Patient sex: M
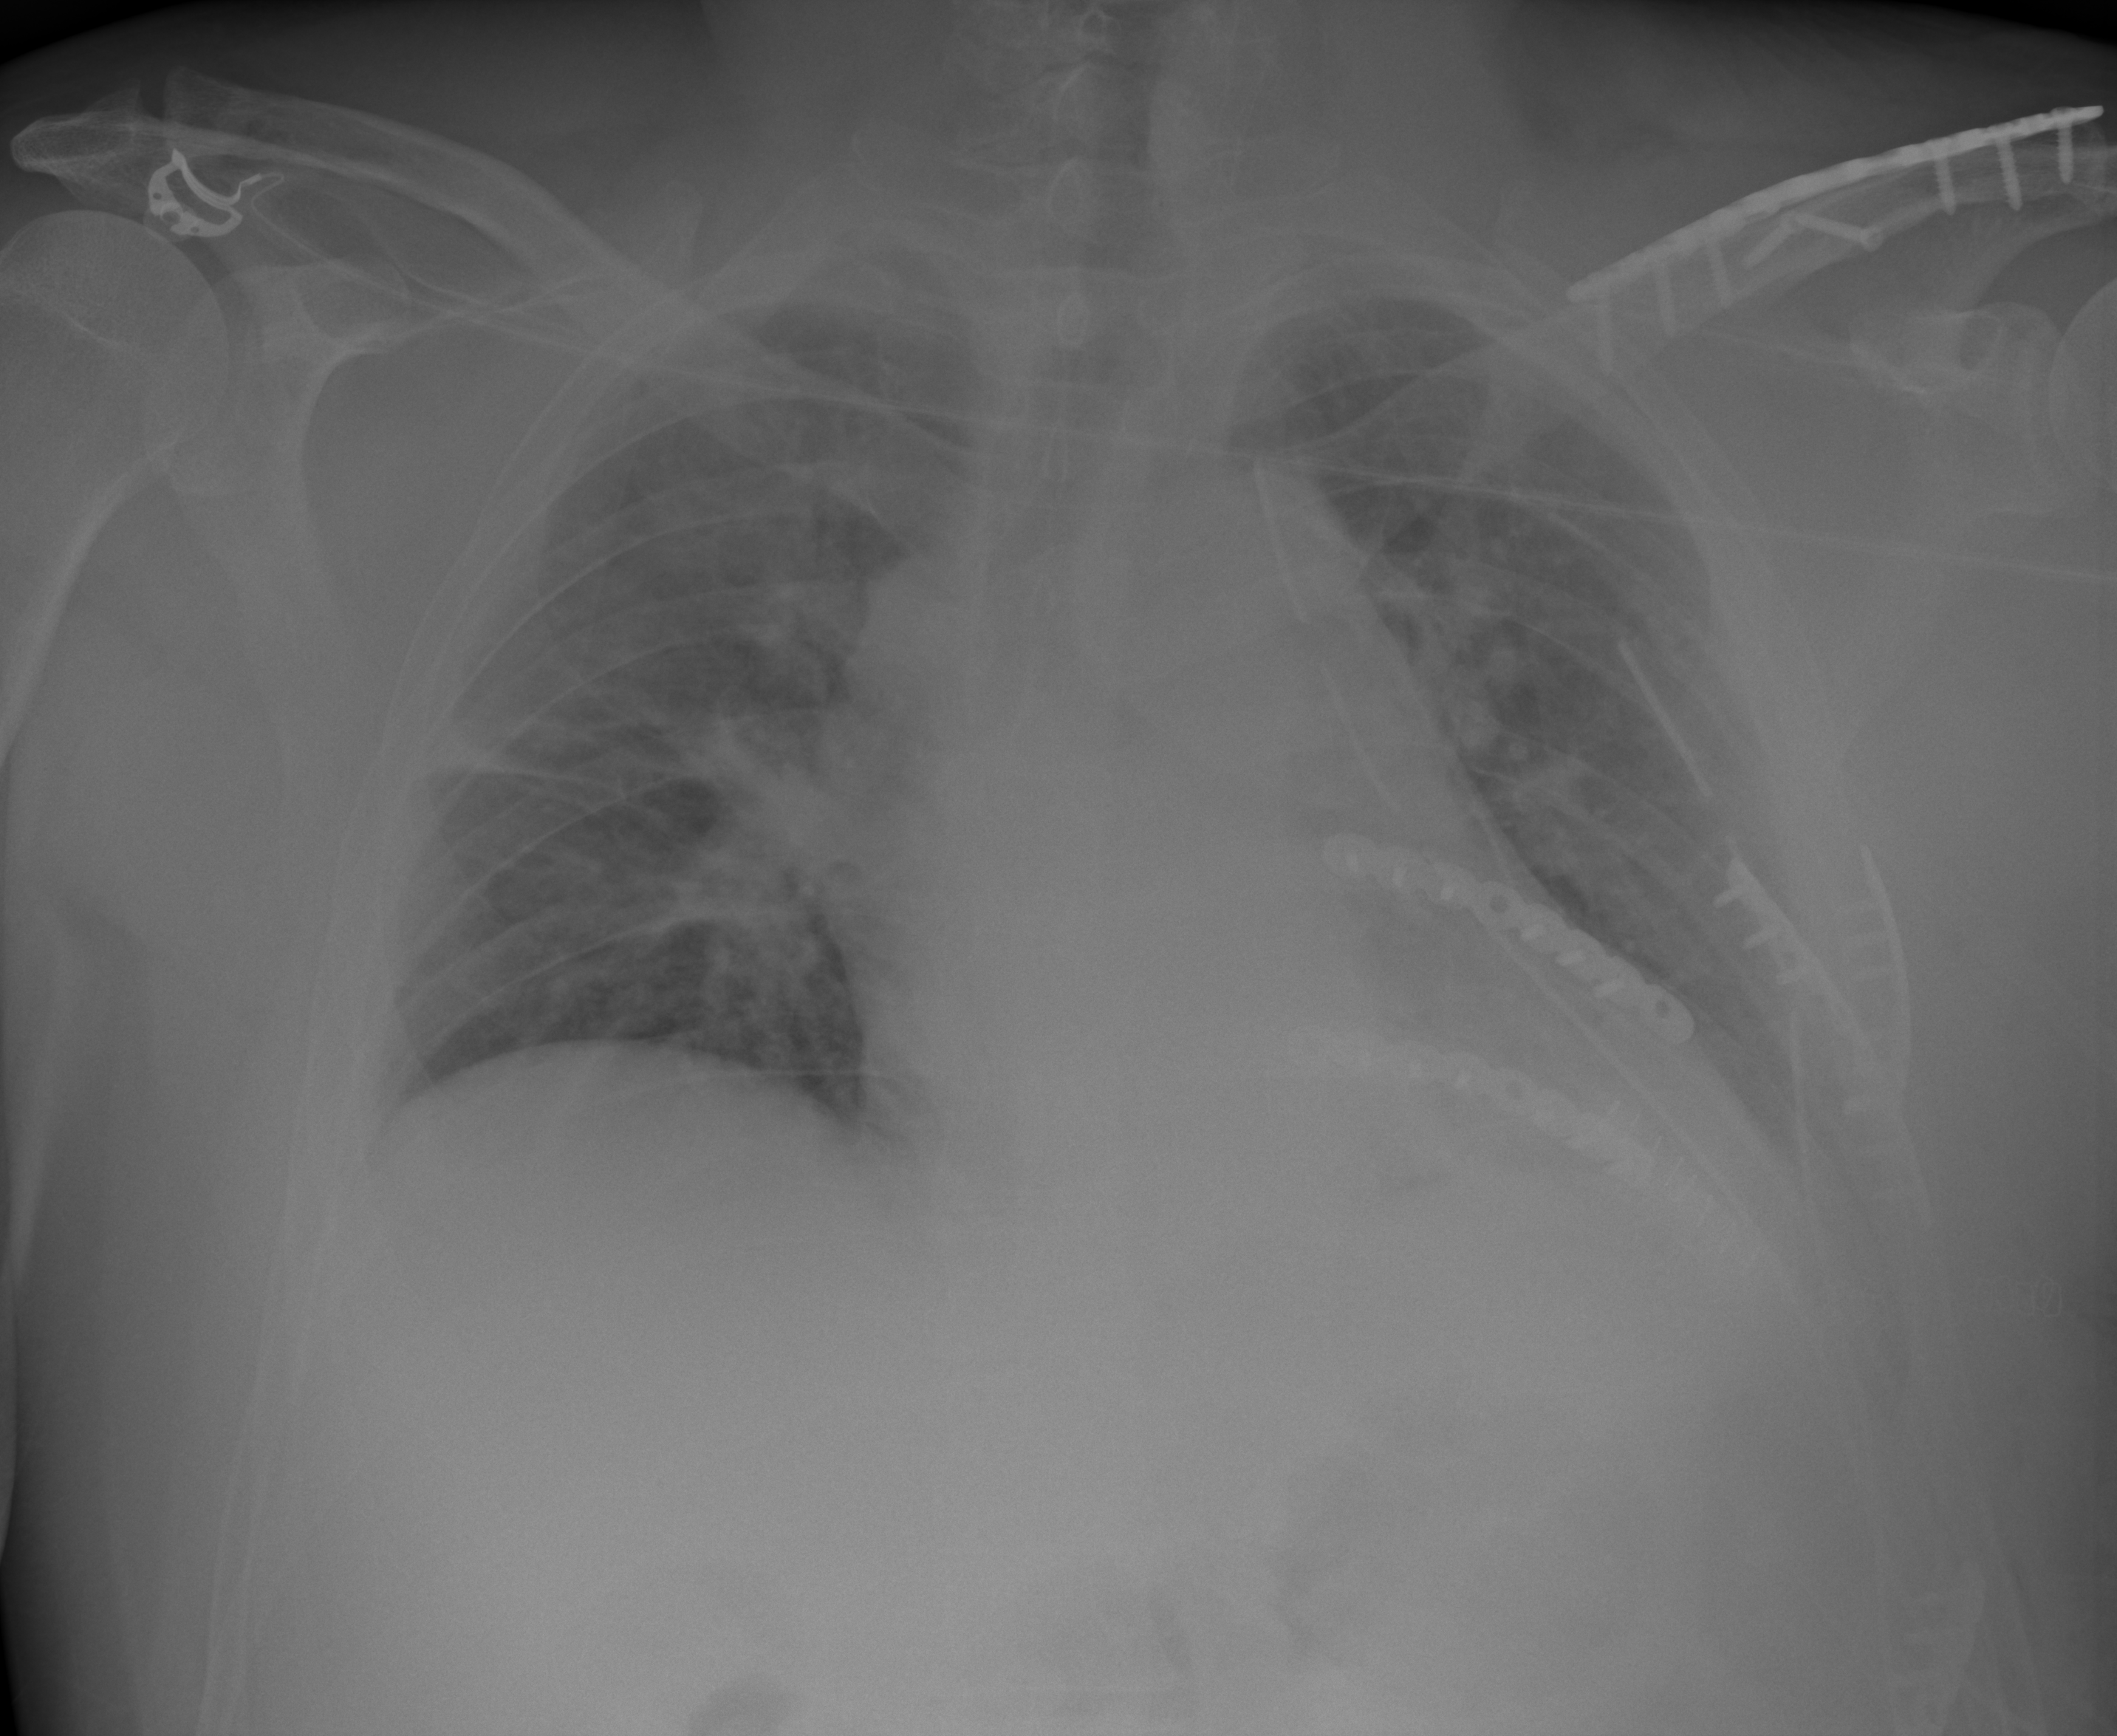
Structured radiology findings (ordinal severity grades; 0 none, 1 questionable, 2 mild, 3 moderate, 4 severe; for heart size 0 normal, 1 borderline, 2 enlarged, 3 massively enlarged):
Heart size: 2
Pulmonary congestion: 2
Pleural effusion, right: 2
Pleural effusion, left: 2
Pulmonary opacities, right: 0
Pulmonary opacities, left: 0
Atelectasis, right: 2
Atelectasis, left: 2